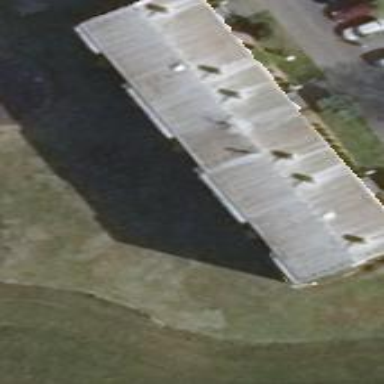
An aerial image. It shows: Block of apartments with flat grey roof.